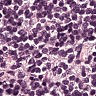
Metastatic tissue present: no